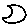
Label: moon